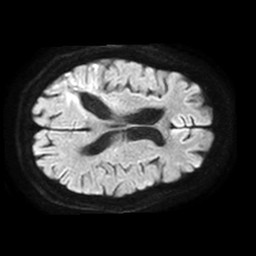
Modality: TRACE
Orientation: axial
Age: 64
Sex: female
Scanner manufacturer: philips
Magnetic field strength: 1.5 T
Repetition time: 3.395 s
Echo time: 0.06922 s